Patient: sex F, age 59
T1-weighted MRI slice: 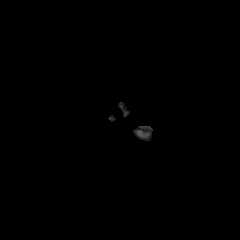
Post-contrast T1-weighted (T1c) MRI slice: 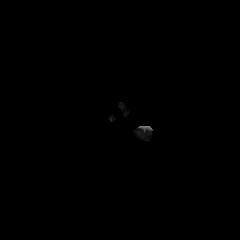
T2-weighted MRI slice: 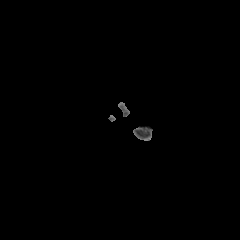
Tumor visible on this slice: no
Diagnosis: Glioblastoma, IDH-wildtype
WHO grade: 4